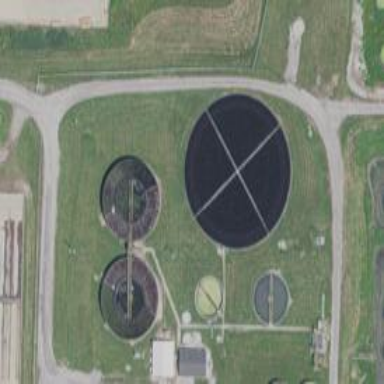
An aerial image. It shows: Wastewater plant.